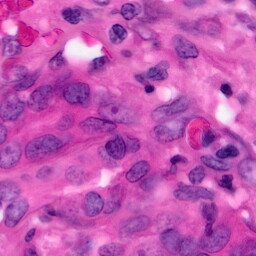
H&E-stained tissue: Pancreatic